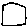
Label: square